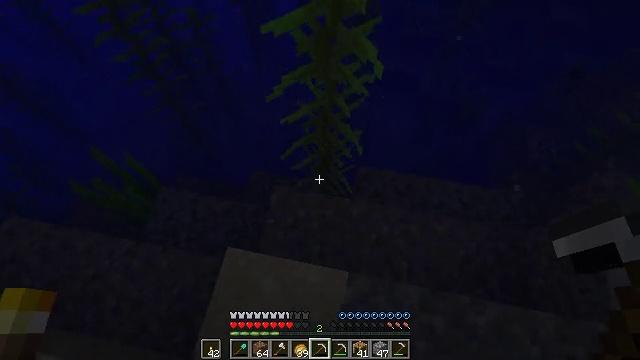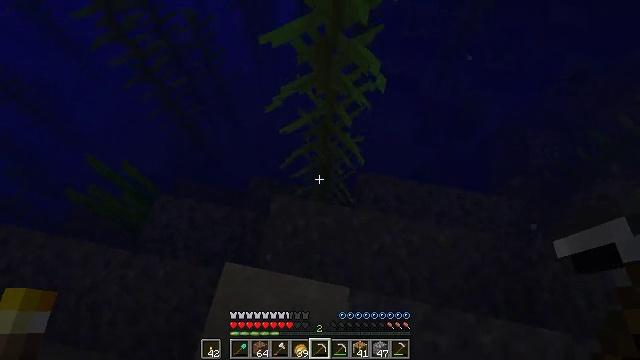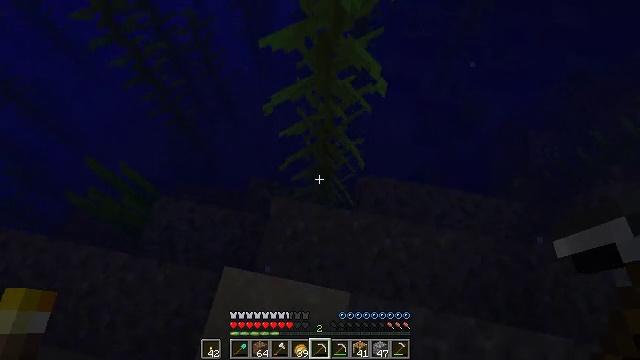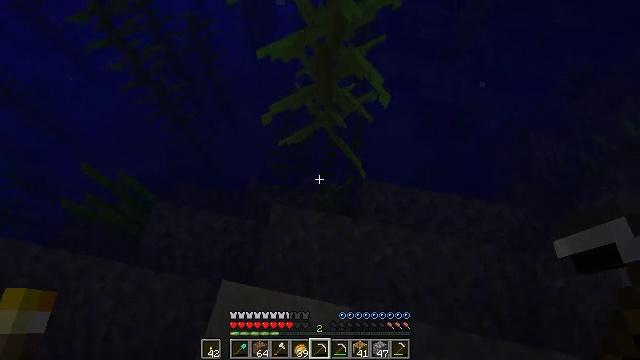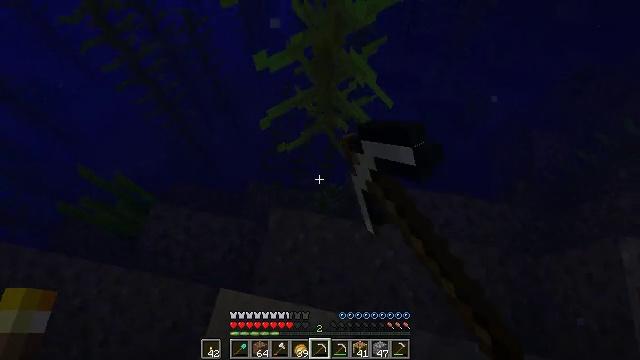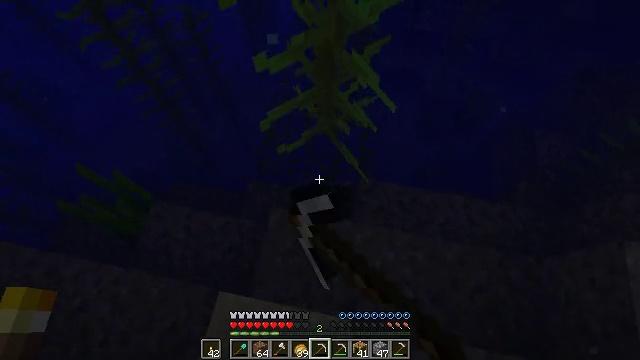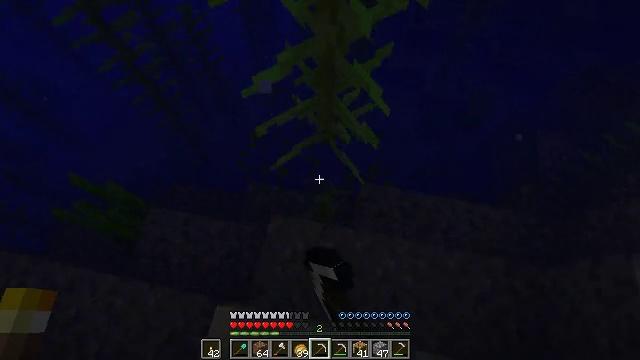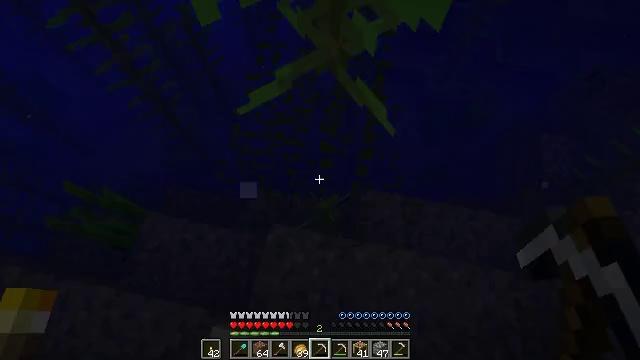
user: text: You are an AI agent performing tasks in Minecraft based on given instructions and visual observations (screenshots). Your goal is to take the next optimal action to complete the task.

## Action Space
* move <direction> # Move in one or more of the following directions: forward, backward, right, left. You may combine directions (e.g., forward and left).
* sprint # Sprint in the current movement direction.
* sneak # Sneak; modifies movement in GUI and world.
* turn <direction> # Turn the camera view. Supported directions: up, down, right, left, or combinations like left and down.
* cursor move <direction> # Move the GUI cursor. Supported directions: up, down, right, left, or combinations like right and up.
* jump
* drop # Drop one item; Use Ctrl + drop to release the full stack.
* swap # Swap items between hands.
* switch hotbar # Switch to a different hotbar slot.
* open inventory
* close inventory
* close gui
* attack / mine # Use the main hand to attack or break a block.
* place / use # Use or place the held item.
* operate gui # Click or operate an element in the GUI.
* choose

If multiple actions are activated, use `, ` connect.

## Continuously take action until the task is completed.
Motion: motion action
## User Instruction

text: Harvest kelp plant in the water.
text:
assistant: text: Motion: move forward
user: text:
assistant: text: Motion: move forward
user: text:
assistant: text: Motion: move forward, attack / mine
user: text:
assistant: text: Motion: move forward, attack / mine
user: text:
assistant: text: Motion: move forward, attack / mine
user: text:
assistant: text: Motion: move forward
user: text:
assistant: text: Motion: move forward, attack / mine
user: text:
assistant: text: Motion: attack / mine